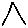
Label: star